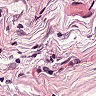
Metastatic tissue present: no